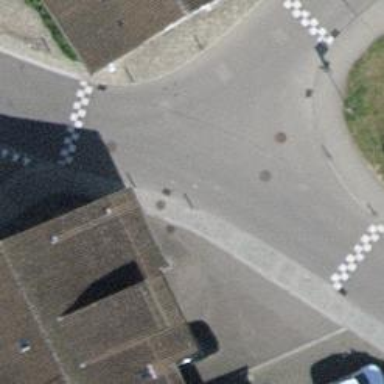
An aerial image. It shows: Traffic calming table.